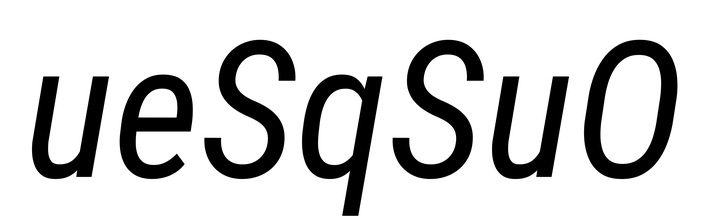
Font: Roboto-Italic_Condensed_Italic